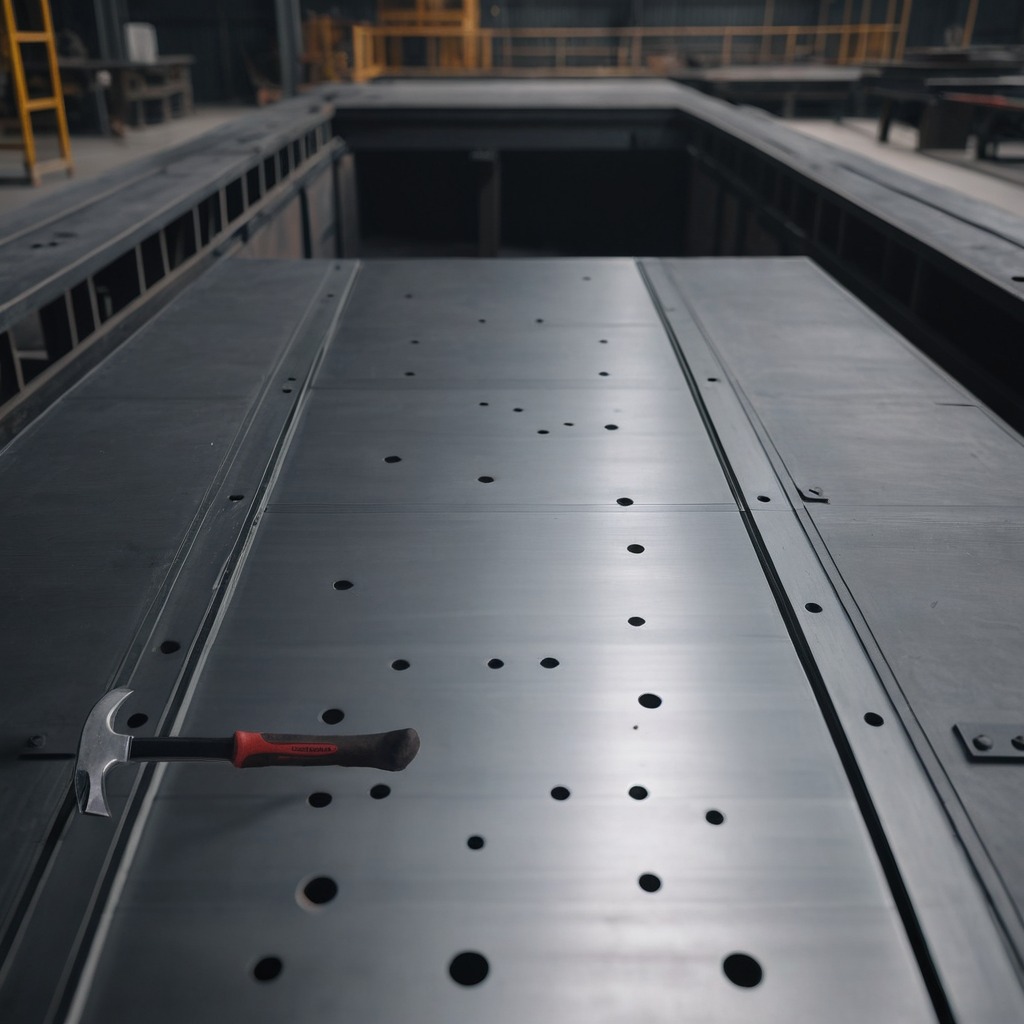
A hammer is lying on a cold steel table in a mining workshop.